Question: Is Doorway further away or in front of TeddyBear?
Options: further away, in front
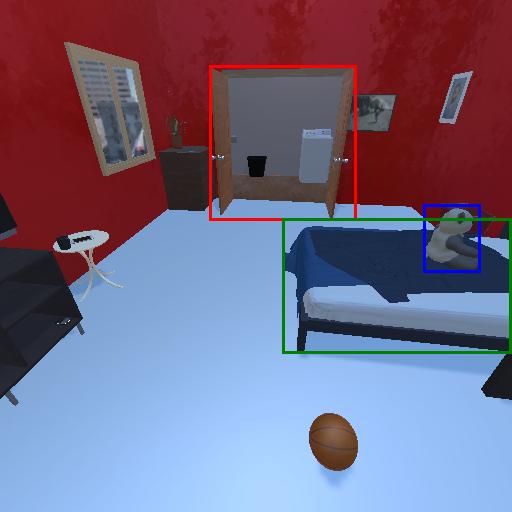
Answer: further away